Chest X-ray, AP view. Patient: 53 years old, sex F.
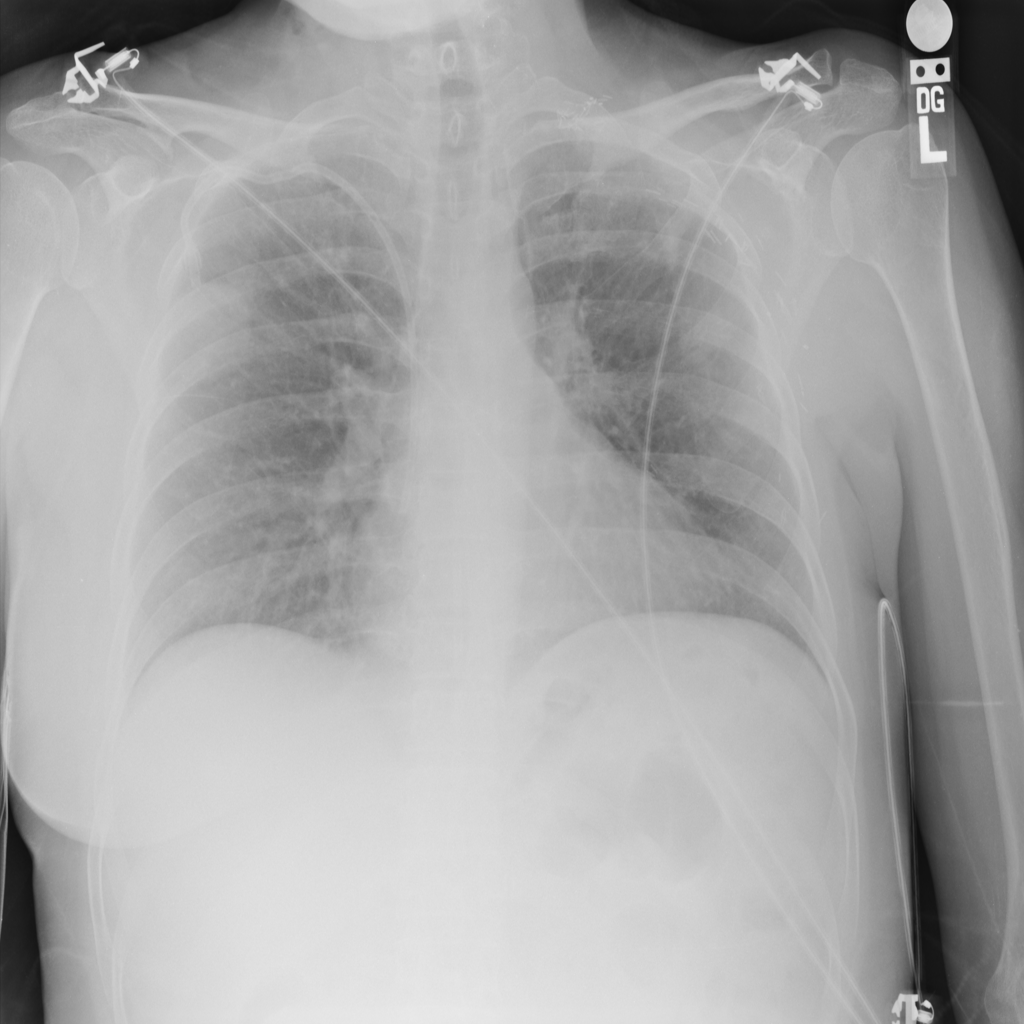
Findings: No Finding